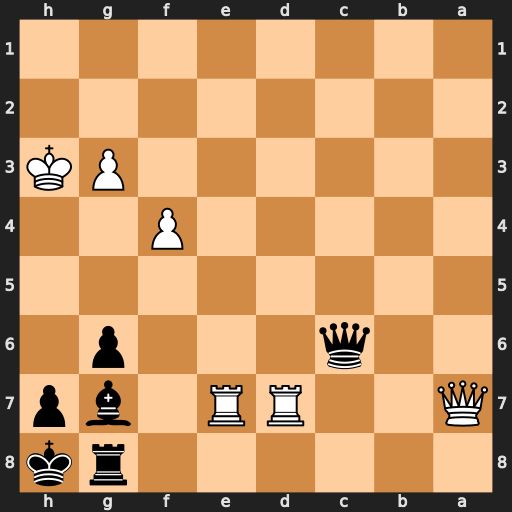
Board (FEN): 6rk/Q2RR1bp/2q3p1/8/5P2/6PK/8/8
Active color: b
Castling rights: -
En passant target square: -
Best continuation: Qh1+ Kg4 Qh5#